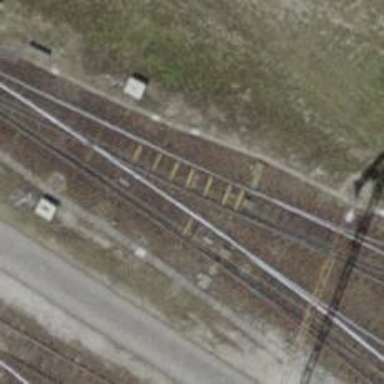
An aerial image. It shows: Railway switch.